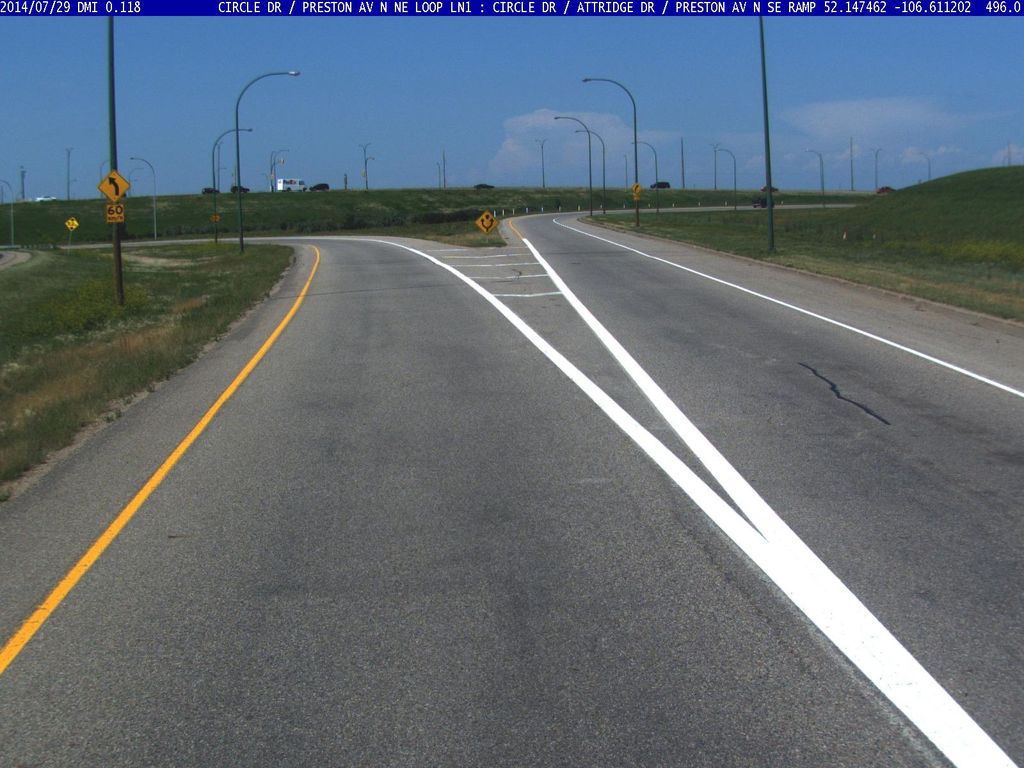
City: saskatoon